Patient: sex F, age 58
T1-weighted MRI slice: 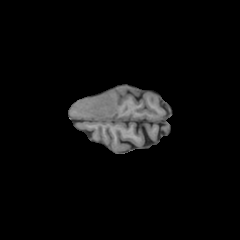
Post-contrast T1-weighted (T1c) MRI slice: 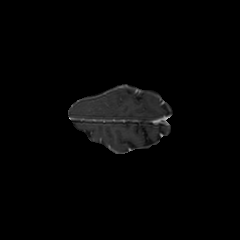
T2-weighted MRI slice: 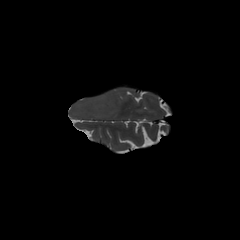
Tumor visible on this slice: no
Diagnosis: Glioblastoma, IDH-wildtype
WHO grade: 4